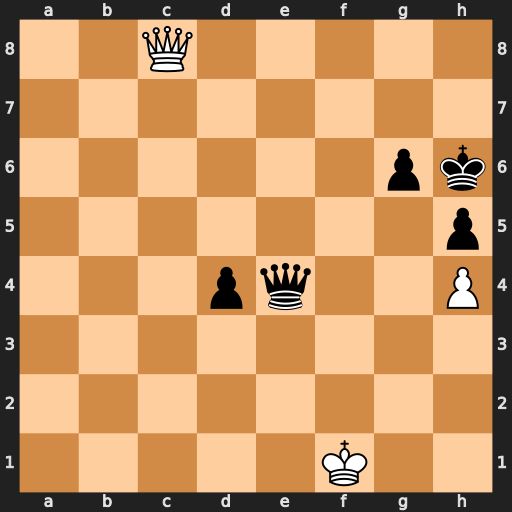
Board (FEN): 2Q5/8/6pk/7p/3pq2P/8/8/5K2
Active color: w
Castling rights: -
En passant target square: -
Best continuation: Qh8#